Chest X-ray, PA view. Patient: 54 years old, sex M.
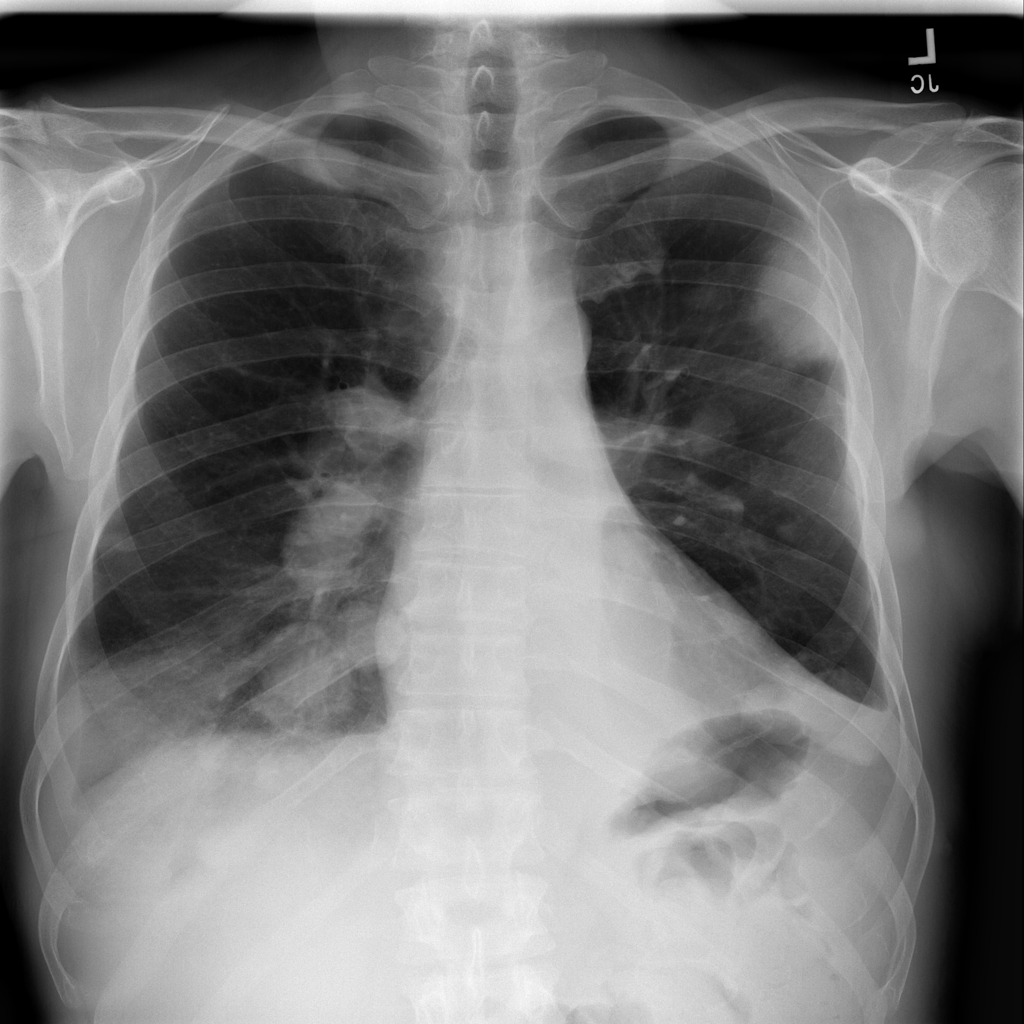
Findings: Hernia, Mass